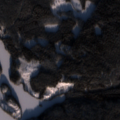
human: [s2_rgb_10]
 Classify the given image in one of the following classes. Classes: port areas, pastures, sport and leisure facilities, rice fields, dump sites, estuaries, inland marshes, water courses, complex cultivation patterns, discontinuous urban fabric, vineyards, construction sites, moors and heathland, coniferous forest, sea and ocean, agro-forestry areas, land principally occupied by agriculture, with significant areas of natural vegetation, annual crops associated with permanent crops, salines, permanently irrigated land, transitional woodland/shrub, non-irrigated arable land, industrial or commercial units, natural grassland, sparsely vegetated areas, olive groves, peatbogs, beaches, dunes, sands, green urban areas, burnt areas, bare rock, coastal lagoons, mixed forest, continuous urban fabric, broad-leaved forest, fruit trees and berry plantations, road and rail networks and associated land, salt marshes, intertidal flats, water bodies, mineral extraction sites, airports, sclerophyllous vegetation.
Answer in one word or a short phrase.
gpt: coniferous forest, water bodies